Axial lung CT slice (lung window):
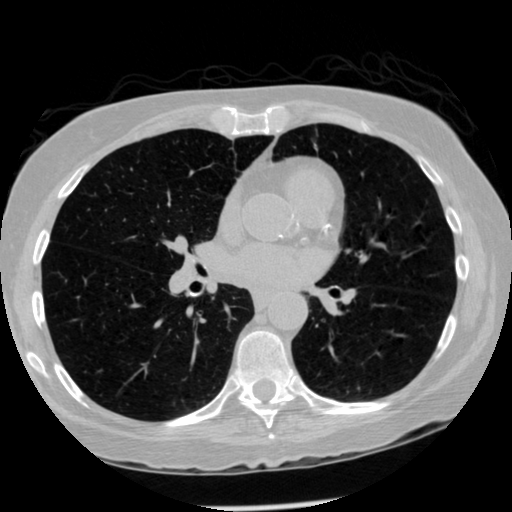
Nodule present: no